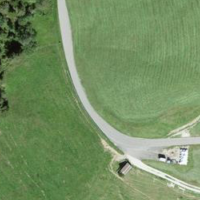
EUNIS habitat code: 25
Species observed at this site:
Accipiter nisus
Circus aeruginosus
Milvus milvus
Fringilla coelebs
Falco tinnunculus
Buteo buteo
Aquila chrysaetos
Corvus corax
Motacilla alba
Columba palumbus